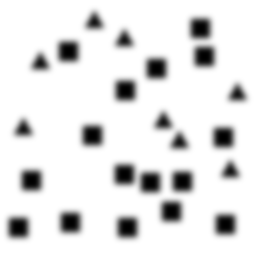
Squares: 16
Triangles: 8
Stars: 0
Total shapes: 24